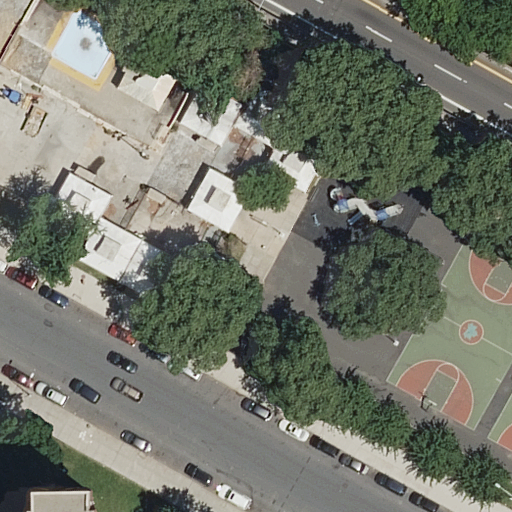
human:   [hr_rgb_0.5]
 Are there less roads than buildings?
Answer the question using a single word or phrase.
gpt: yes

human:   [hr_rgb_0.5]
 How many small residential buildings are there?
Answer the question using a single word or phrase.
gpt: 9

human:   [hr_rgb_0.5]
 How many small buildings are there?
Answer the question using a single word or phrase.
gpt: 9

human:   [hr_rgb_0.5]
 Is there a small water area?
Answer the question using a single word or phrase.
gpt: yes

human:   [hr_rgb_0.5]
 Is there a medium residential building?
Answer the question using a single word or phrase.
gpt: no

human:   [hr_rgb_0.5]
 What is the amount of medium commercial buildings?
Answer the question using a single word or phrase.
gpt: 0

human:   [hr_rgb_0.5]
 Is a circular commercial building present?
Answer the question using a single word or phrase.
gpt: no

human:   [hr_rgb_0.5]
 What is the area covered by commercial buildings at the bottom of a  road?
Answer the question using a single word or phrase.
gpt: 0m2

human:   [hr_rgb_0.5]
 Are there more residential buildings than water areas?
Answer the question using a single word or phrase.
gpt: yes

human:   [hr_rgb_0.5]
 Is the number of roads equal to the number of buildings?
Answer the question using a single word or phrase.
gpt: no

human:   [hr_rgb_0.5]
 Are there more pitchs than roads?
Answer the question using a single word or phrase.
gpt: no

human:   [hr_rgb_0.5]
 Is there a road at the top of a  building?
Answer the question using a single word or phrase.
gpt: yes

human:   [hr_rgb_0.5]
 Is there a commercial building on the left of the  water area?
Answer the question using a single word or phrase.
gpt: no

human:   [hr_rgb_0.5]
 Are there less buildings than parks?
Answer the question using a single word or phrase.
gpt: no

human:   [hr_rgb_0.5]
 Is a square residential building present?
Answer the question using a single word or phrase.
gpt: no

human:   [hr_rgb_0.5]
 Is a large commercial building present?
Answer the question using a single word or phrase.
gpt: no

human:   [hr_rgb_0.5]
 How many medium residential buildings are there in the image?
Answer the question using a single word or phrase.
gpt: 0

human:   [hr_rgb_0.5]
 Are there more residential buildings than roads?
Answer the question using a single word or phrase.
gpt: yes

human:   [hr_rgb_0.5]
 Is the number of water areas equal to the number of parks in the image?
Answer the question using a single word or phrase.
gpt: no

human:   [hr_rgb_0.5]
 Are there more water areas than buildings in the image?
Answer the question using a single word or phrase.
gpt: no

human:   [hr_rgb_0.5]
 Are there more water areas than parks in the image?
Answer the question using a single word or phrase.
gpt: no

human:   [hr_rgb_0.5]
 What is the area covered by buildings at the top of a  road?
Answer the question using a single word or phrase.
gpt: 796m2

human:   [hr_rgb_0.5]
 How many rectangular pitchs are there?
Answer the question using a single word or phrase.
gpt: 2

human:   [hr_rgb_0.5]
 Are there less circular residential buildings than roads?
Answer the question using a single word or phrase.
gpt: yes

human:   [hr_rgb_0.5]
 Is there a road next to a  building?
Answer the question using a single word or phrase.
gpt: yes

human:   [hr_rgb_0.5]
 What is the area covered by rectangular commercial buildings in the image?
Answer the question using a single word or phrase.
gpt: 0m2

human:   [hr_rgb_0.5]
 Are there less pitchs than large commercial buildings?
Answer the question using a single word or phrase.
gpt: no

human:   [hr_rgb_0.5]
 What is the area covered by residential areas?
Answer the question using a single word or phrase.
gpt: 9174m2

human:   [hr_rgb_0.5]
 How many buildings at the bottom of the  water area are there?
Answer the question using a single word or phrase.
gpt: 10

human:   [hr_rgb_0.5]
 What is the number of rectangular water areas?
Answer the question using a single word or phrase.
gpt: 1

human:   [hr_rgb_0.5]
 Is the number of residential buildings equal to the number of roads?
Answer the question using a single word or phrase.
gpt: no

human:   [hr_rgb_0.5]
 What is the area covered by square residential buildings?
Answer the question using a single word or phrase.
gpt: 0m2

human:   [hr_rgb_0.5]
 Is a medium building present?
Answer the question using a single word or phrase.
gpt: no

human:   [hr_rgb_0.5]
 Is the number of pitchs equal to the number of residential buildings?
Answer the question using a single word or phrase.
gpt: no

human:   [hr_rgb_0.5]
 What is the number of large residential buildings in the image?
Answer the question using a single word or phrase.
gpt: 1

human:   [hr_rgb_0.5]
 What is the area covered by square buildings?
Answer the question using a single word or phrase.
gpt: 0m2